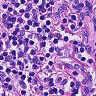
Metastatic tissue present: no